Aerial crown-view tile of a tropical tree (Barro Colorado Island, Panama), acquired 20241112:
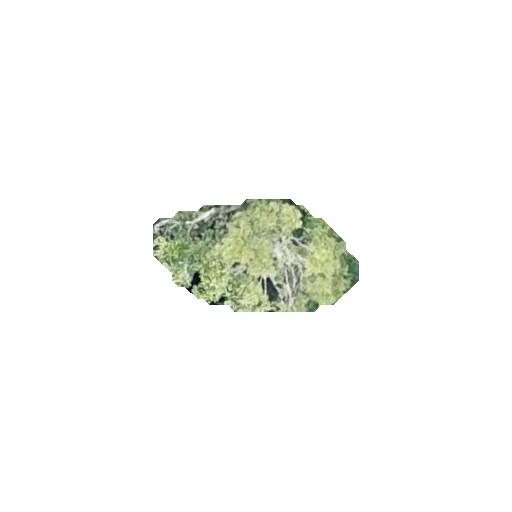
Species: Beilschmiedia tovarensis
GBIF accepted scientific name: Beilschmiedia tovarensis
Crown area: 27.328 m²